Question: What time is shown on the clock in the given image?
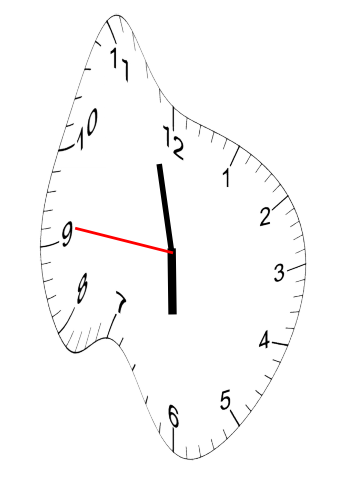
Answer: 05:57:46